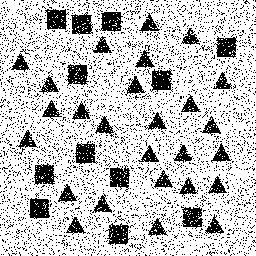
Squares: 12
Triangles: 26
Stars: 0
Total shapes: 38